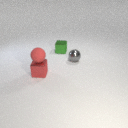
small red metal cube to the left of small gray metal sphere